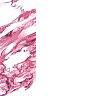
Metastatic tissue present: no